Field crop: maize
Growth stage: 2
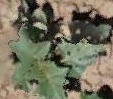
Species: datura